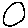
Label: circle